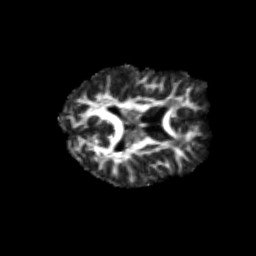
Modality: FA
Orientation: axial
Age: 25
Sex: female
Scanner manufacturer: siemens
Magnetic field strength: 3 T
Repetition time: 3.5 s
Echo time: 0.125 s